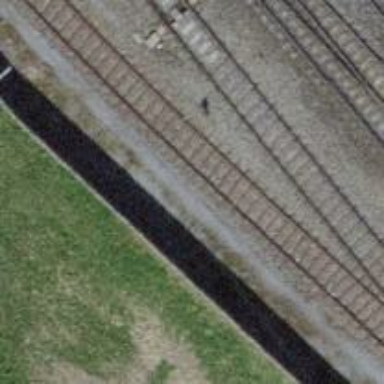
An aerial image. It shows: Rail siding with electrified contact lines.